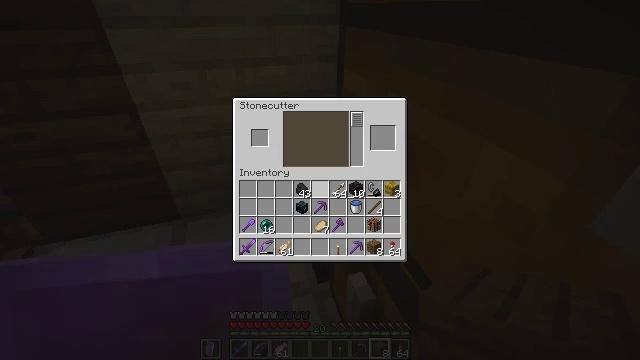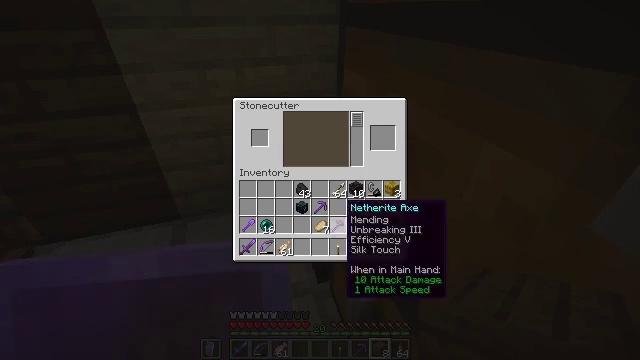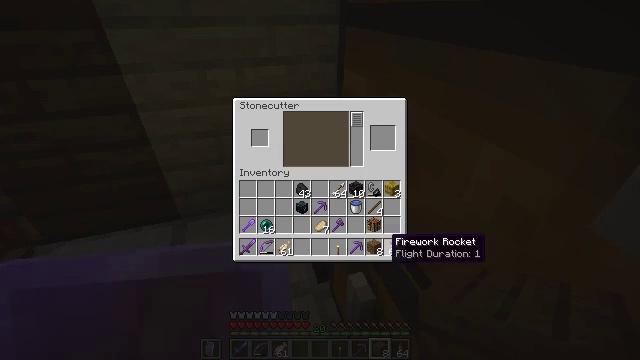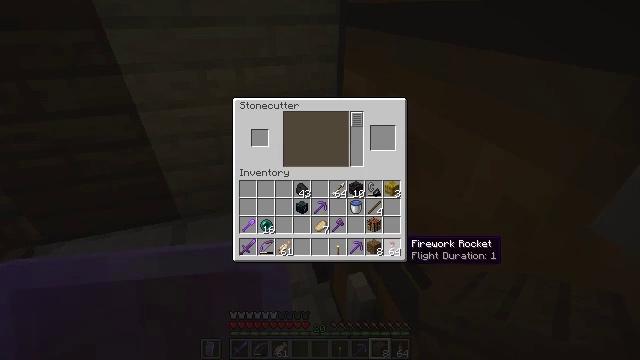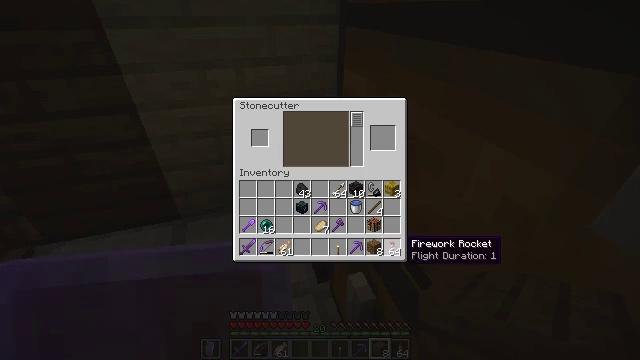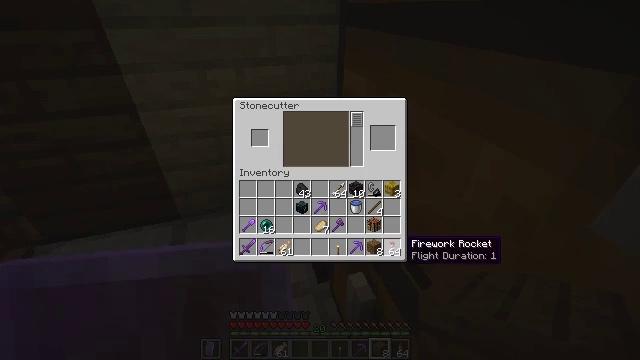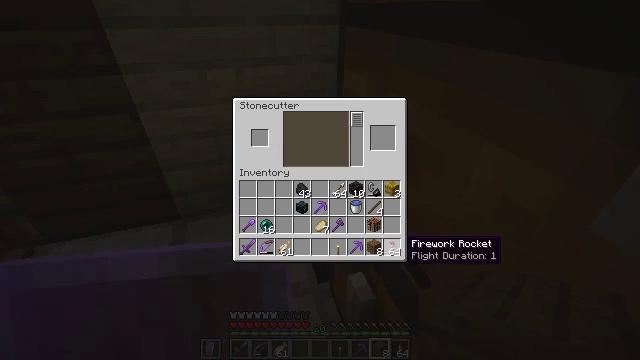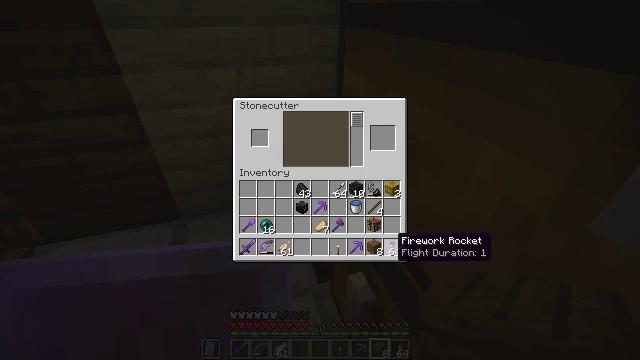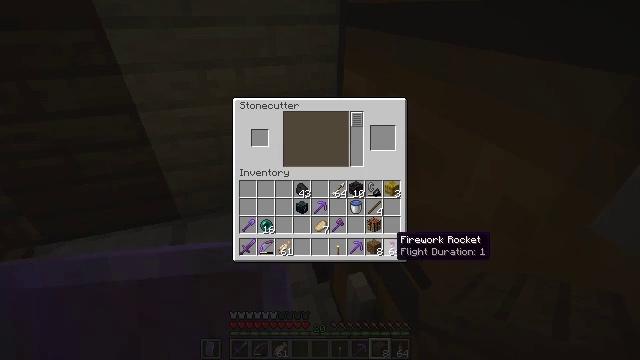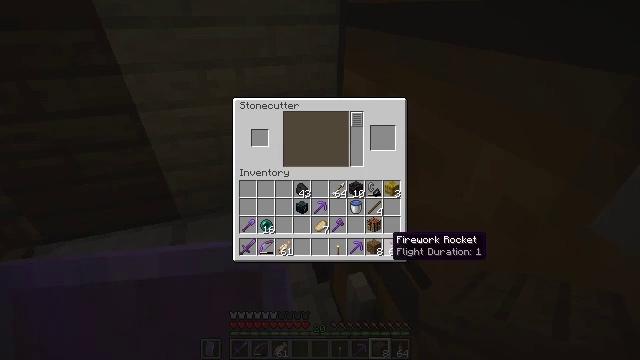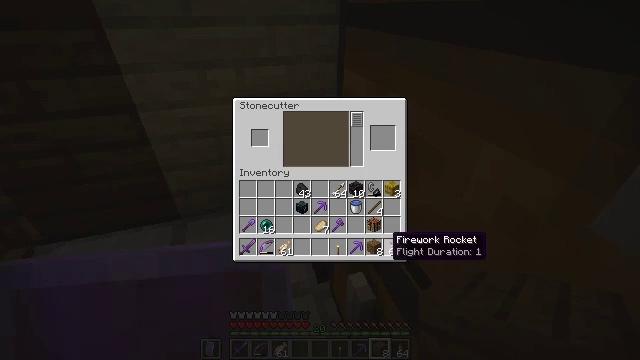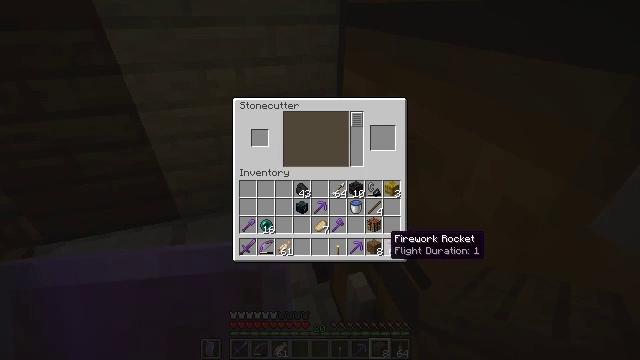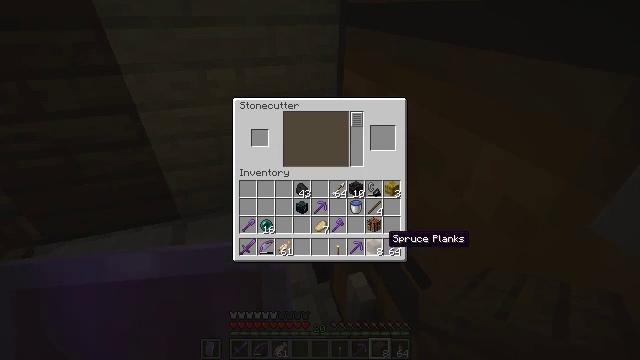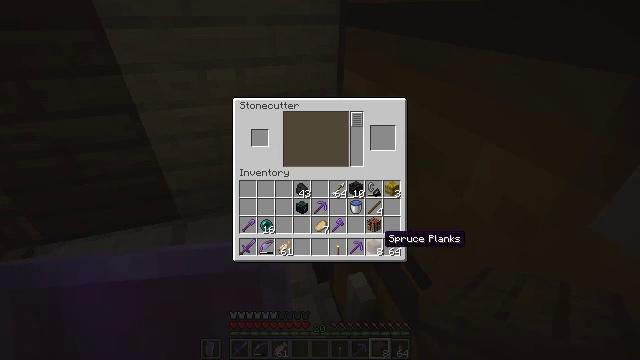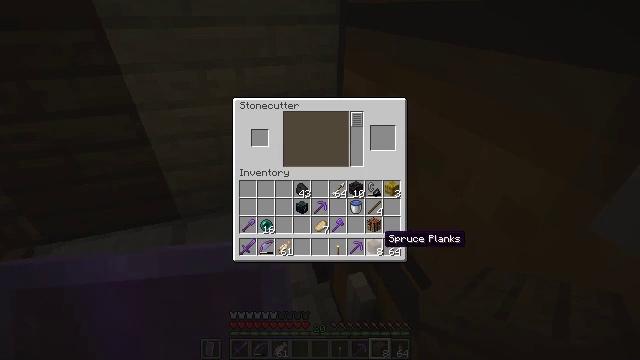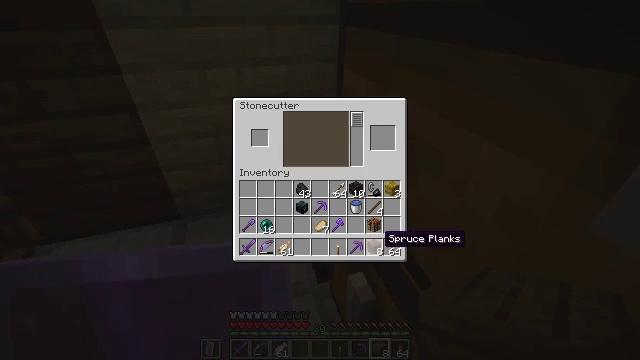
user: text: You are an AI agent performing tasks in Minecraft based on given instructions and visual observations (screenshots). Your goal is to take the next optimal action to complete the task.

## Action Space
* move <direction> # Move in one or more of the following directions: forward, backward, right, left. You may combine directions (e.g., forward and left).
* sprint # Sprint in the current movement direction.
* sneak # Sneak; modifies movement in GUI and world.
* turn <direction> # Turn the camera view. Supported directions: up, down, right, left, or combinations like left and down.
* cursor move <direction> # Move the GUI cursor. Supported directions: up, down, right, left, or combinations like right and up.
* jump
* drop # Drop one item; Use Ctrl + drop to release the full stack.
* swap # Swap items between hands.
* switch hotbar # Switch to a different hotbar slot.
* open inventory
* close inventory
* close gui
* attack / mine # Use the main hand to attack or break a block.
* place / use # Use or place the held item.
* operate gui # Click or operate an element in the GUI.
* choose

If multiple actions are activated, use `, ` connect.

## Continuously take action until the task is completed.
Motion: motion action
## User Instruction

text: Make a spruce trapdoor by arranging spruce planks in the crafting table.
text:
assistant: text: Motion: turn right and down
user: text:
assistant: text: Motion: turn right and down
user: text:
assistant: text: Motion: turn right
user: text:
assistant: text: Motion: no_op
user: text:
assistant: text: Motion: no_op
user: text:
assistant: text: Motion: no_op
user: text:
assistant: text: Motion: sneak, turn left
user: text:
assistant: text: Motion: sneak
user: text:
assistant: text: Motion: sneak
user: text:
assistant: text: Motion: sneak
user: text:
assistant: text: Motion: sneak
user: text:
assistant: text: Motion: sneak
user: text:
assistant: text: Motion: sneak
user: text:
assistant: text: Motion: sneak
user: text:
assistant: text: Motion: sneak
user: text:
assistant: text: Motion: sneak, attack / mine
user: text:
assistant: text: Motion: sneak, attack / mine
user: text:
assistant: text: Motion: sneak, attack / mine
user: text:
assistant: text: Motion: sneak, attack / mine
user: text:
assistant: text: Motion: sneak
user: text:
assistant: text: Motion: sneak
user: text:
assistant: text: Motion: sneak
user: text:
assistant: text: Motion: no_op
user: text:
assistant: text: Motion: no_op
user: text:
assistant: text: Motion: no_op
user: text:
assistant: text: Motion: no_op
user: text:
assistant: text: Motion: no_op
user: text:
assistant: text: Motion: no_op
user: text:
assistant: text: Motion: no_op
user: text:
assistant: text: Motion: no_op